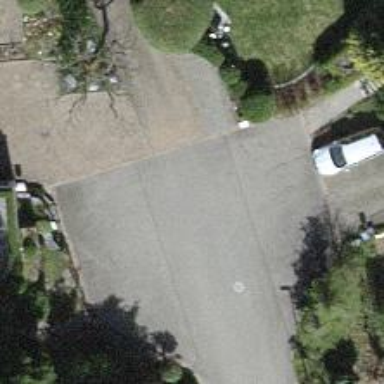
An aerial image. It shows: Turning circle on the road.